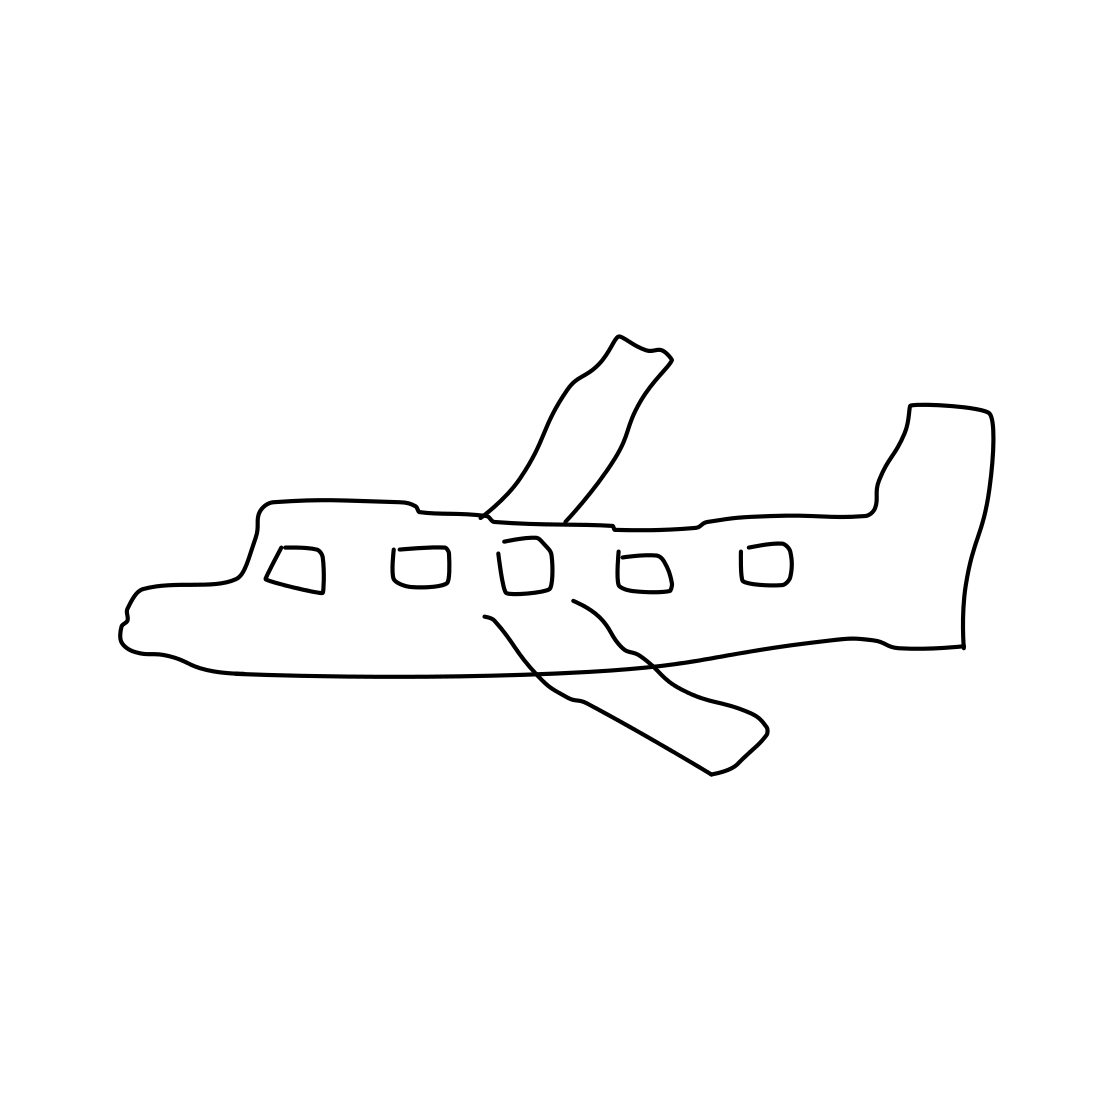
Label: airplane